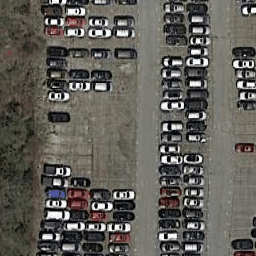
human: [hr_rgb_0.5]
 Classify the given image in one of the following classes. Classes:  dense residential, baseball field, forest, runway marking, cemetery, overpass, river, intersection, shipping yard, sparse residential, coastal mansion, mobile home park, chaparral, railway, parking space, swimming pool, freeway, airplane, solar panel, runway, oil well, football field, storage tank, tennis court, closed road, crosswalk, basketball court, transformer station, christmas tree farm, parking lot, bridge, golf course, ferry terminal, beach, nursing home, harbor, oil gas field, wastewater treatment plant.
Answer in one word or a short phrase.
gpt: parking lot